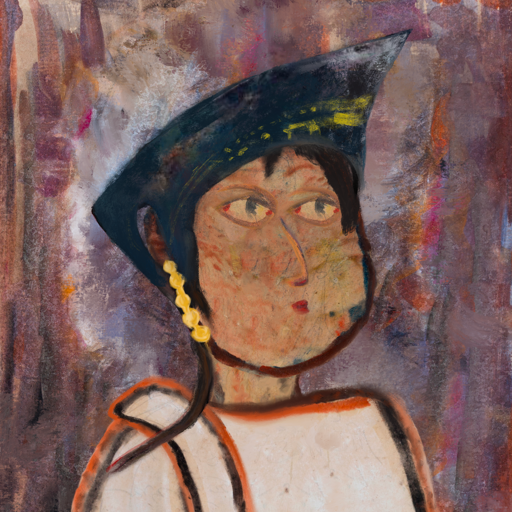
Background: Hypocrite, Head And Neck Side: Orphan, Face Side: GypsyMother, Bust: Roy_Bahadur, Hair Side: Roy_Bahadur, Head Accessory: Irani, Second Necklace: Blank, Necklace: Blank, Baby: Blank